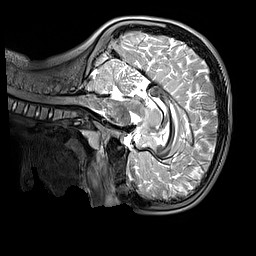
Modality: T2w
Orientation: sagittal
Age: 9
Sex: male
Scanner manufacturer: siemens
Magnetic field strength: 3 T
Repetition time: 3.2 s
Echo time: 0.408 s